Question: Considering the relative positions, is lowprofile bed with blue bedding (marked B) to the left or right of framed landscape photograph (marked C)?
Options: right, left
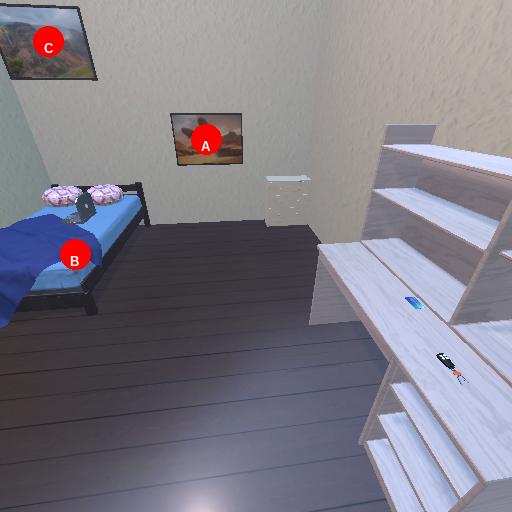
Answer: right